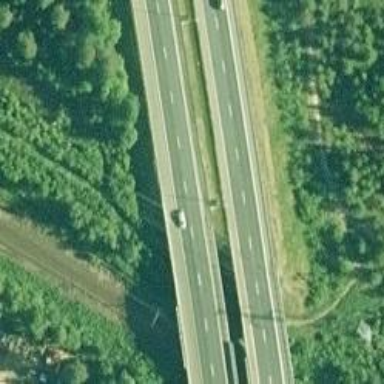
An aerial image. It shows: Motorway bridge.